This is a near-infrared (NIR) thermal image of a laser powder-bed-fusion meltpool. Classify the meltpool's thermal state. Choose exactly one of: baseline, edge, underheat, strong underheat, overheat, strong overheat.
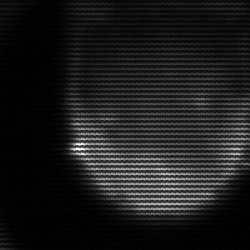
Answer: edge